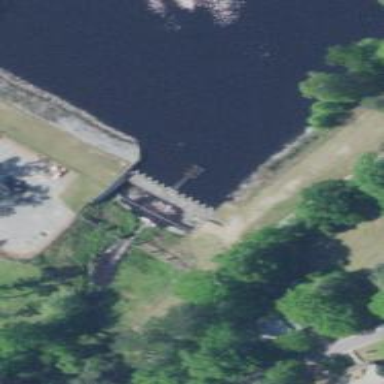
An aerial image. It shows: Dam along waterway.